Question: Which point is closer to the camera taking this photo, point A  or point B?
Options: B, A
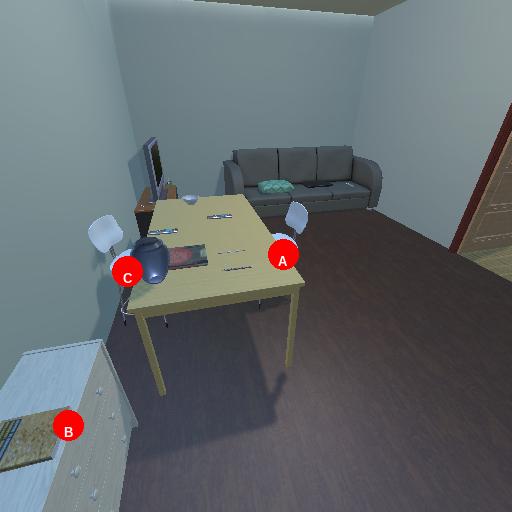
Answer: B